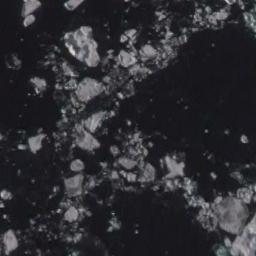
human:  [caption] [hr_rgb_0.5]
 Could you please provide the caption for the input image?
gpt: A group of sparse broken ice cubes floating on the blue sea .

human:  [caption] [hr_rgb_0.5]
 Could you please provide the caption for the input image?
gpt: There are many ice on the black sea .

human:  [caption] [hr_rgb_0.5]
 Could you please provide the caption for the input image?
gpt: Sea ice is surrounded by water .

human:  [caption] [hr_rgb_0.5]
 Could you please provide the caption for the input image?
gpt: A lot of sea ice of different sizes floats in the deep blue sea .

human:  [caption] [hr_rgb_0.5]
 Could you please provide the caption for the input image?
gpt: There are many pieces of sea ice .